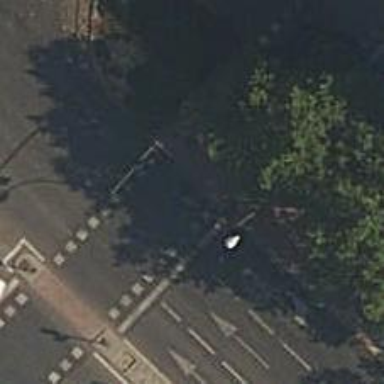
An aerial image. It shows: Pedestrian crossing with zebra markings on the footway.